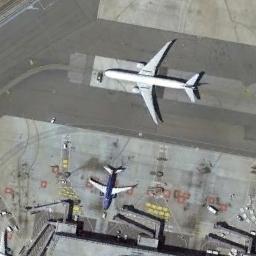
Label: airplane